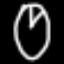
Label: clock